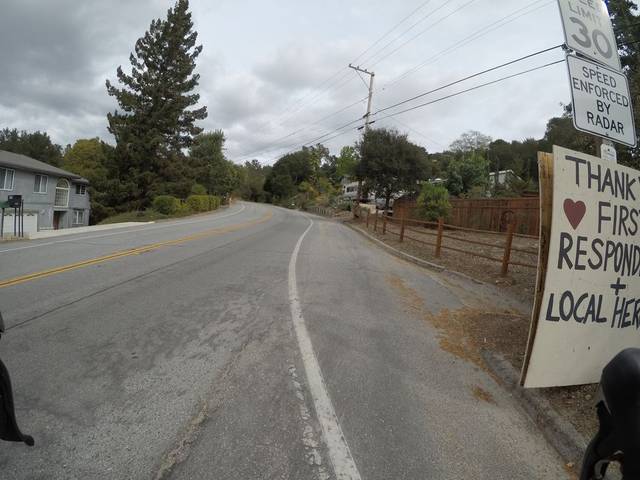
Region: United States
Coordinates: 37.081, -122.073